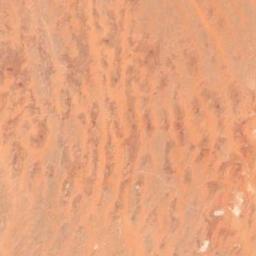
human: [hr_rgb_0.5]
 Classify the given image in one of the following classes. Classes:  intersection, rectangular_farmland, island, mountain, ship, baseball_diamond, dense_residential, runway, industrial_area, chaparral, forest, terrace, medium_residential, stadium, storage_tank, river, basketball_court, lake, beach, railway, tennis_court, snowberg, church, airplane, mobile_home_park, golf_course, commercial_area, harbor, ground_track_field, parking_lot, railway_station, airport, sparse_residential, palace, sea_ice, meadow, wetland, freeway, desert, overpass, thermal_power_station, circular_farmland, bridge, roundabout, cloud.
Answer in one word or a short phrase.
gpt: desert